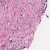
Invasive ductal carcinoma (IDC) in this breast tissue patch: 1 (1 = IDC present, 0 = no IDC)